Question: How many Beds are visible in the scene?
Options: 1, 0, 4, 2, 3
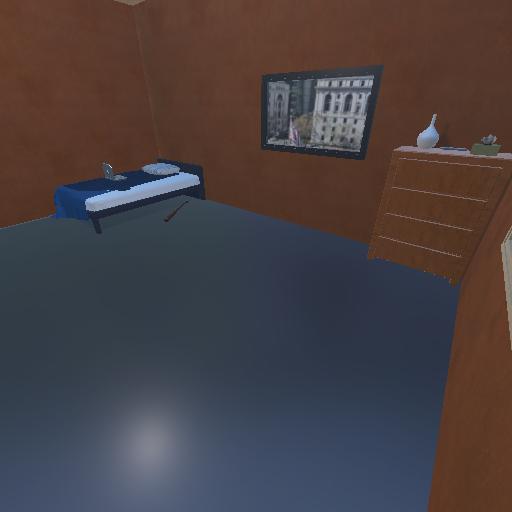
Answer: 1